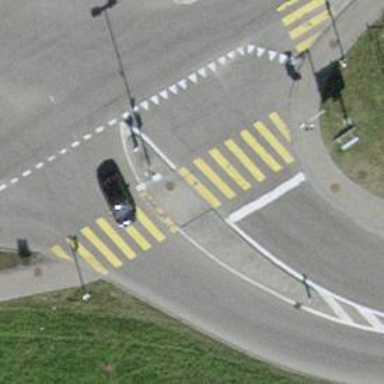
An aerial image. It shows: Traffic calming island.